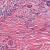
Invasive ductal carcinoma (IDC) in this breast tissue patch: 1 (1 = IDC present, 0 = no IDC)